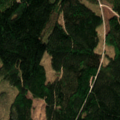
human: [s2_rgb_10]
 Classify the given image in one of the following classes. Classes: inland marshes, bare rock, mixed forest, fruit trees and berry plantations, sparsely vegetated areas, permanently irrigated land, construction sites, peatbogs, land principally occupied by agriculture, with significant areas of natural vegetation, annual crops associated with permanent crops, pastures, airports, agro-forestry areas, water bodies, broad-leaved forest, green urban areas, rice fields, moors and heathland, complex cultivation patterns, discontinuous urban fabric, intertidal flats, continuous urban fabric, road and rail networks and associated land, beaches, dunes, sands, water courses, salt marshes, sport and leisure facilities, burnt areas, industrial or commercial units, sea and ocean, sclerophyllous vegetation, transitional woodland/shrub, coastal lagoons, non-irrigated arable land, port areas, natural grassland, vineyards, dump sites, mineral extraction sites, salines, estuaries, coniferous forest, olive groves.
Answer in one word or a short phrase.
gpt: coniferous forest, mixed forest, transitional woodland/shrub